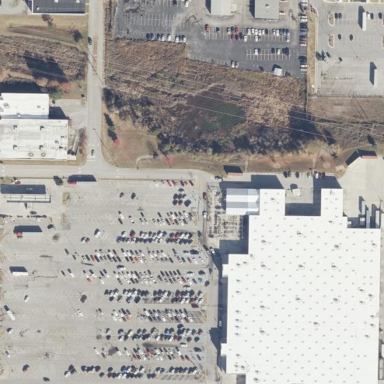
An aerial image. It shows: Supermarket building.